Interaction volume radius: 10 \u00c5
Interaction volume height: 25 \u00c5
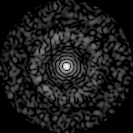
Disorder parameter: 0.8472